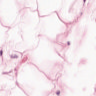
Metastatic tissue present: no